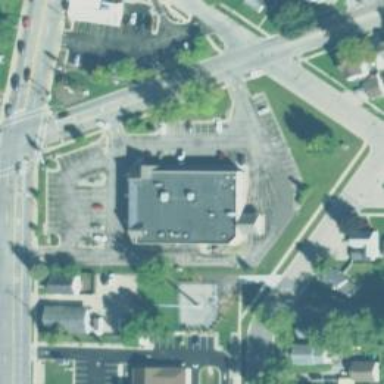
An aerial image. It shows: Pharmacy providing healthcare services.